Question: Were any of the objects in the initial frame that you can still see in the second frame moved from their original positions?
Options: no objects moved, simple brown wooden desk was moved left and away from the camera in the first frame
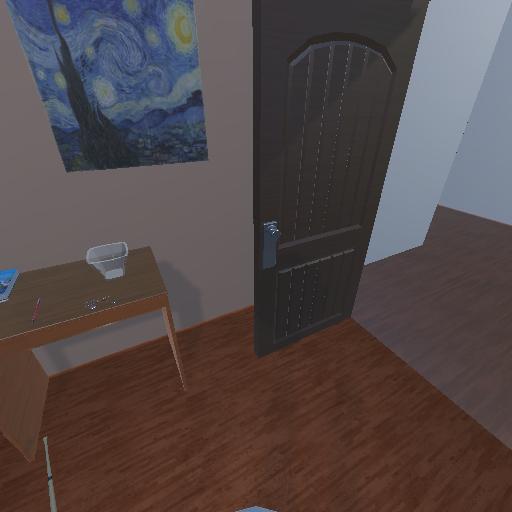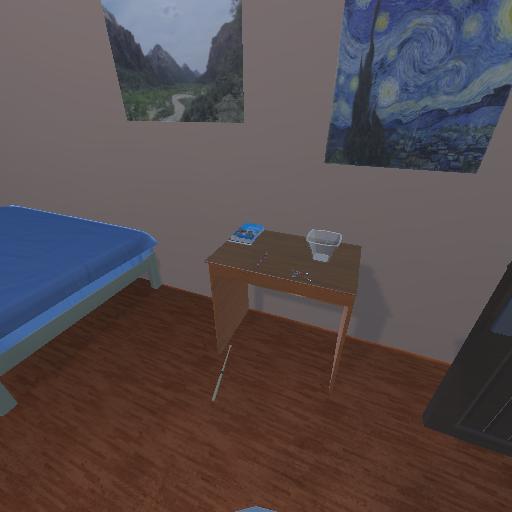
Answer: no objects moved